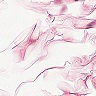
Metastatic tissue present: no